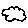
Label: cloud